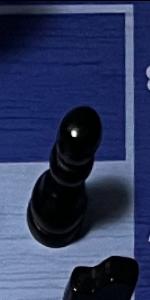
Label: Pawn_Black